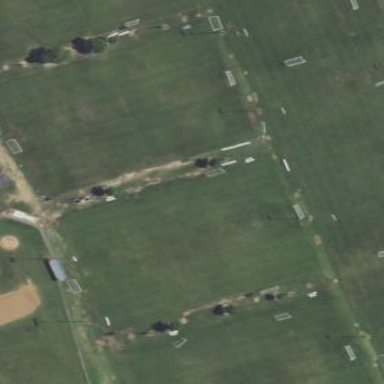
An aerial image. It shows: Soccer pitch for outdoor sports and leisure activities.